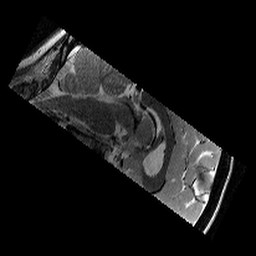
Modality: T2w
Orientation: sagittal
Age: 12
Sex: male
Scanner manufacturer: siemens
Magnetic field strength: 3 T
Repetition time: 8.46 s
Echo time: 0.067 s